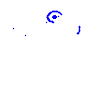
Particle: pion